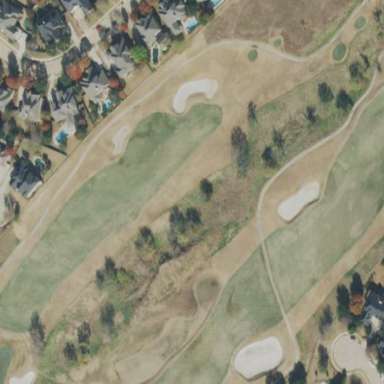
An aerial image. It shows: Rough grassy area used for golf.